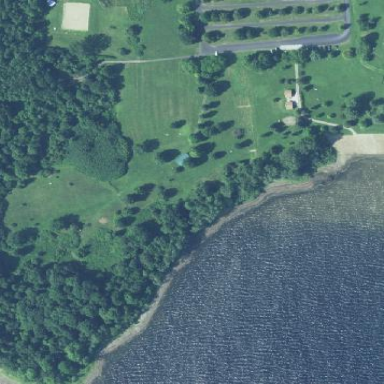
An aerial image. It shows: Recreation area designated as State Park.